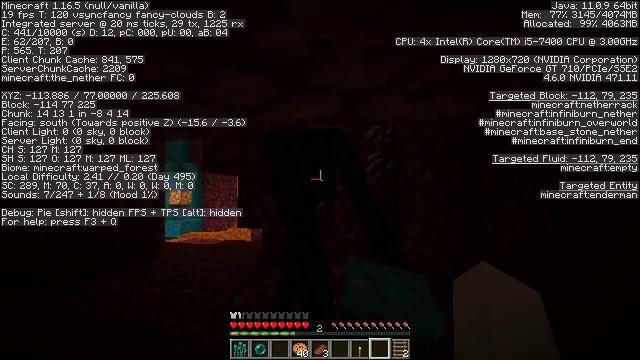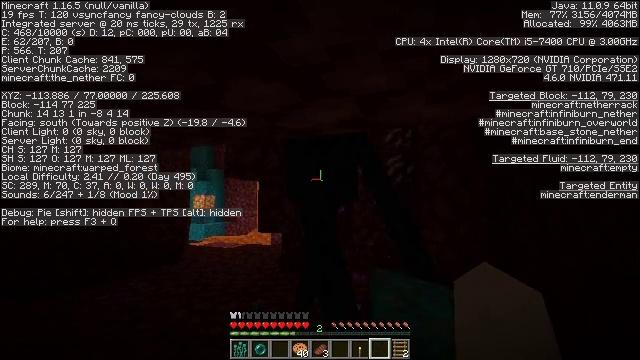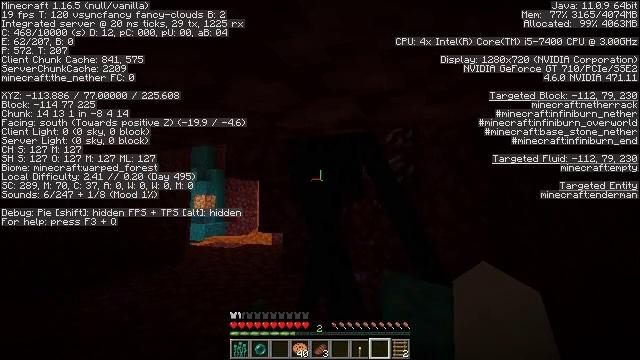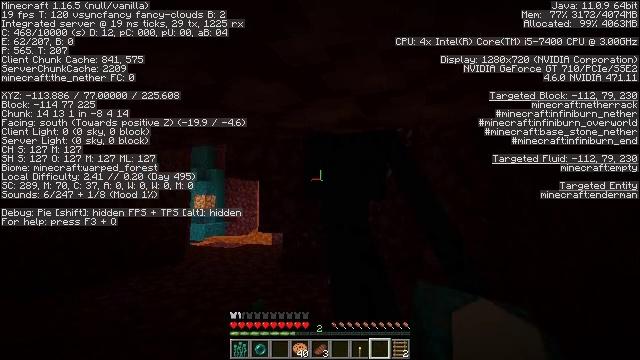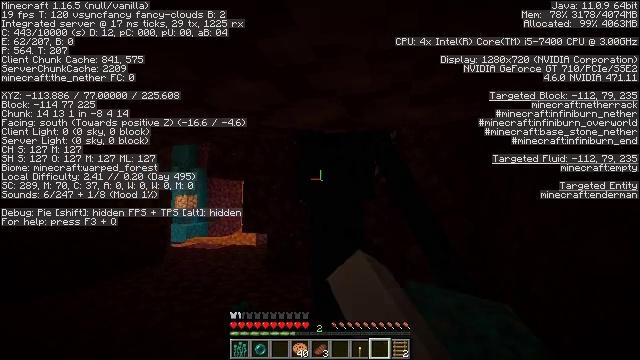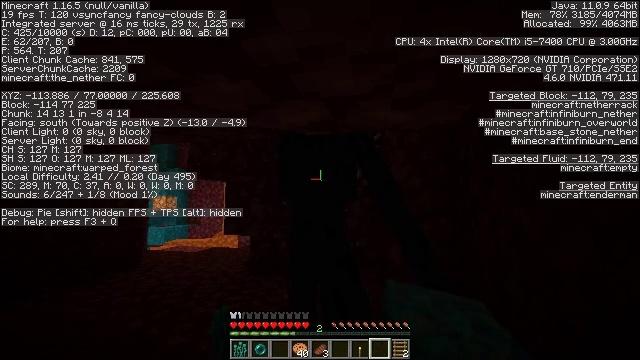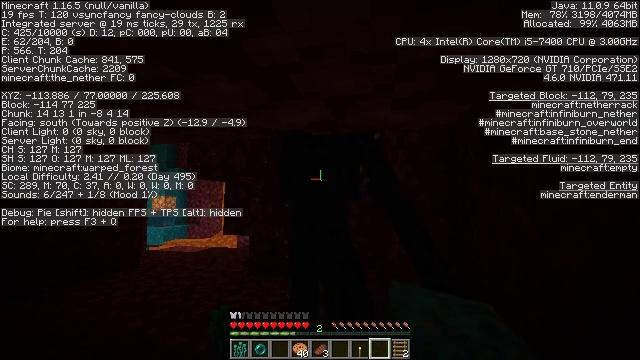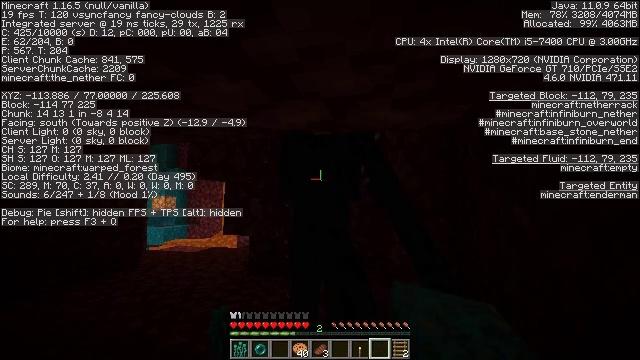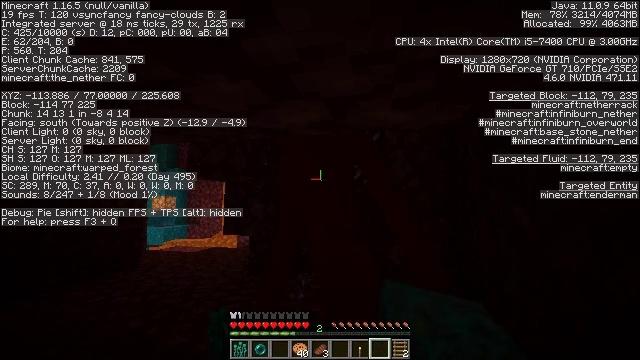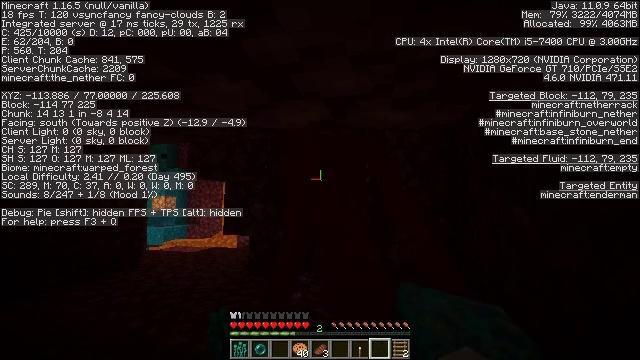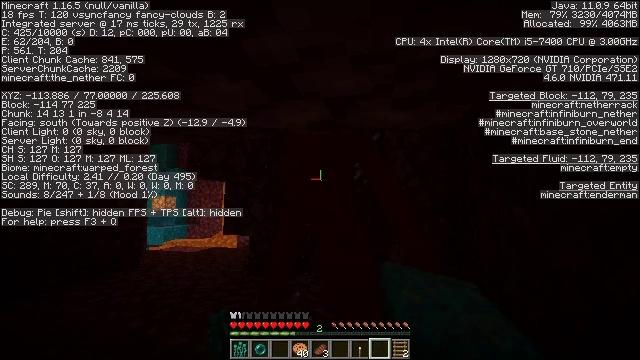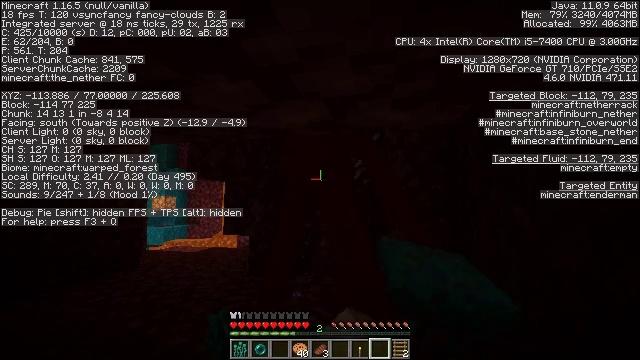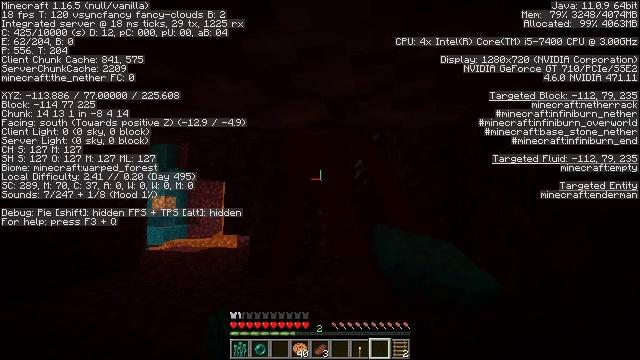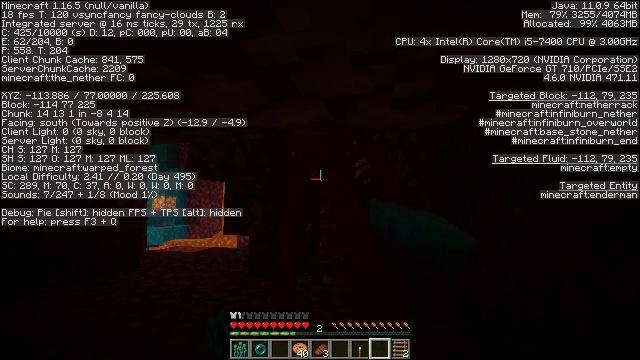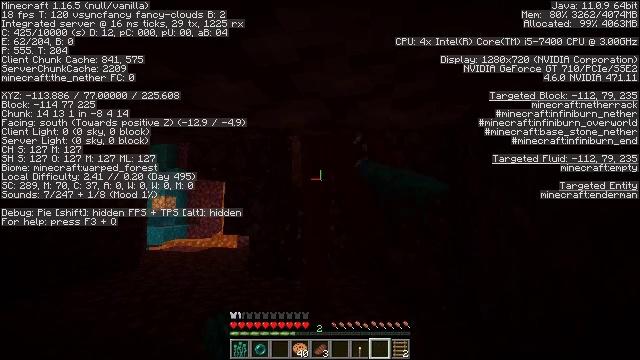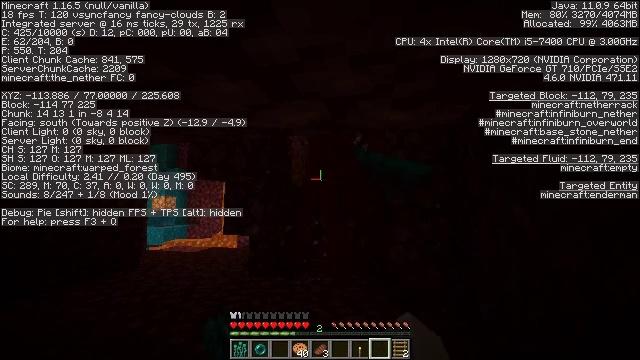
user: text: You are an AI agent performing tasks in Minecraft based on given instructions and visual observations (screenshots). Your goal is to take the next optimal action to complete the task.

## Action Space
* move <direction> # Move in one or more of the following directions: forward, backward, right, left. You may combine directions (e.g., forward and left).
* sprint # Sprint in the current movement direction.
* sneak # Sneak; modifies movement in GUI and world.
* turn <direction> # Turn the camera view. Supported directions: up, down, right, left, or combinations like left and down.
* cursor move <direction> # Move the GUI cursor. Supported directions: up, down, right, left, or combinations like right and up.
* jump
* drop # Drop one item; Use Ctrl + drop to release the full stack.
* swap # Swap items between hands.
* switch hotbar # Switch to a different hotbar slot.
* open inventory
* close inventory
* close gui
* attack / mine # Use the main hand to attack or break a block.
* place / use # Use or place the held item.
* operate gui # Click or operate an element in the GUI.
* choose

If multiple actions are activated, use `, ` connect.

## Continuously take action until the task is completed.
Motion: motion action
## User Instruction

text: Kill an enderman.
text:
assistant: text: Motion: turn left and up
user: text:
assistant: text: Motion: no_op
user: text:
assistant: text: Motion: attack / mine
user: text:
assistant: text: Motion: turn right, attack / mine
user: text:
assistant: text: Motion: turn right
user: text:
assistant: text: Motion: attack / mine
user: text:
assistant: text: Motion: attack / mine
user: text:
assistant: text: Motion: attack / mine
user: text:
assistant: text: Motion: no_op
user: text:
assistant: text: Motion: attack / mine
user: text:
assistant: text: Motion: attack / mine
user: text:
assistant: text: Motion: attack / mine
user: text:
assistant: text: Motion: attack / mine
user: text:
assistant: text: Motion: attack / mine
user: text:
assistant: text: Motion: attack / mine
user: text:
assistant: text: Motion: no_op
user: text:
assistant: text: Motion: attack / mine
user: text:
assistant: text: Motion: attack / mine
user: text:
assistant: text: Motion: attack / mine
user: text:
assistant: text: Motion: no_op
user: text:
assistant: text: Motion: attack / mine
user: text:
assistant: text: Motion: attack / mine
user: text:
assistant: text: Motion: attack / mine
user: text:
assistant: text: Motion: no_op
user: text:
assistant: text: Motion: turn right
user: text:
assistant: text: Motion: no_op
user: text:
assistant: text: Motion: no_op
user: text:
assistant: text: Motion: no_op
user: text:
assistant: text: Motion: no_op
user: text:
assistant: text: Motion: no_op